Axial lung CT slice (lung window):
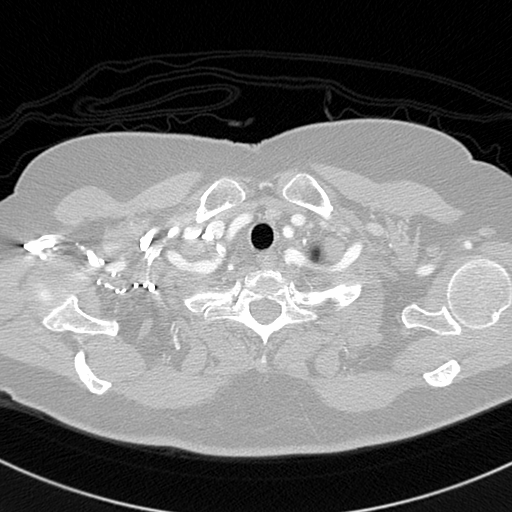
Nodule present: no